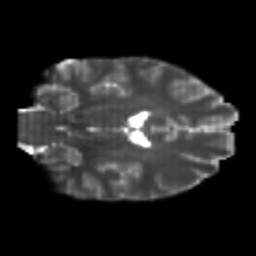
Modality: T2w
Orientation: coronal
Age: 23
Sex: female
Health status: healthy
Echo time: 0.074 s